Interaction volume radius: 5 \u00c5
Interaction volume height: 30 \u00c5
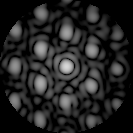
Disorder parameter: 0.3069